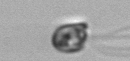
Label: flagellate_morphotype1